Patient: sex M, age 85
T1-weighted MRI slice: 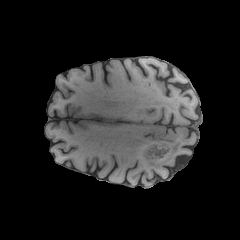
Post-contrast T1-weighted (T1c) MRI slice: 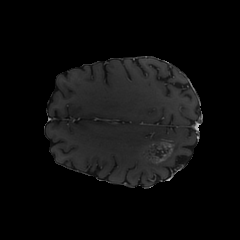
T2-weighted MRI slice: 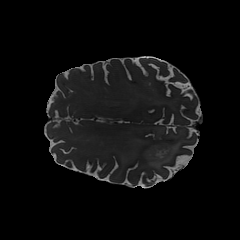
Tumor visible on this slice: yes
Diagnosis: Glioblastoma, IDH-wildtype
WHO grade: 4